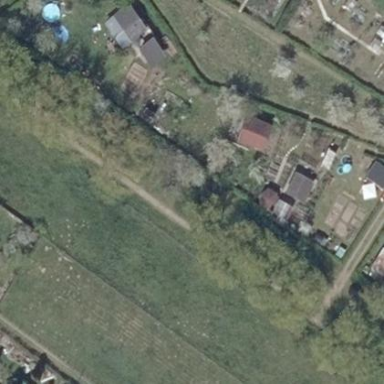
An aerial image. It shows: Plot within allotments.